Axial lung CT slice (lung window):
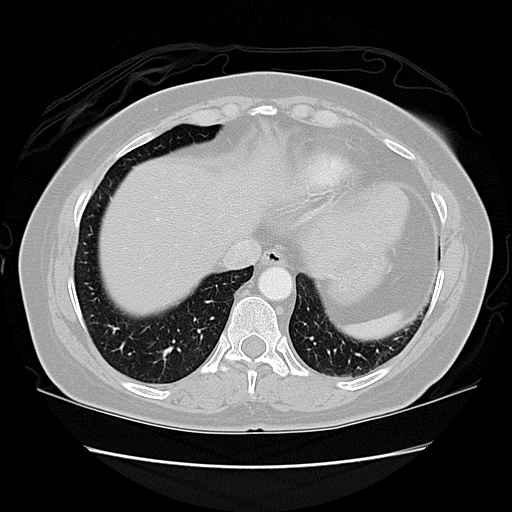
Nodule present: no